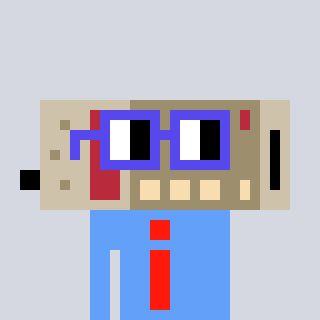
a pixel art character with square blue glasses, a cordless phone-shaped head and a blue-colored body on a cool background